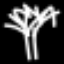
Label: palm tree